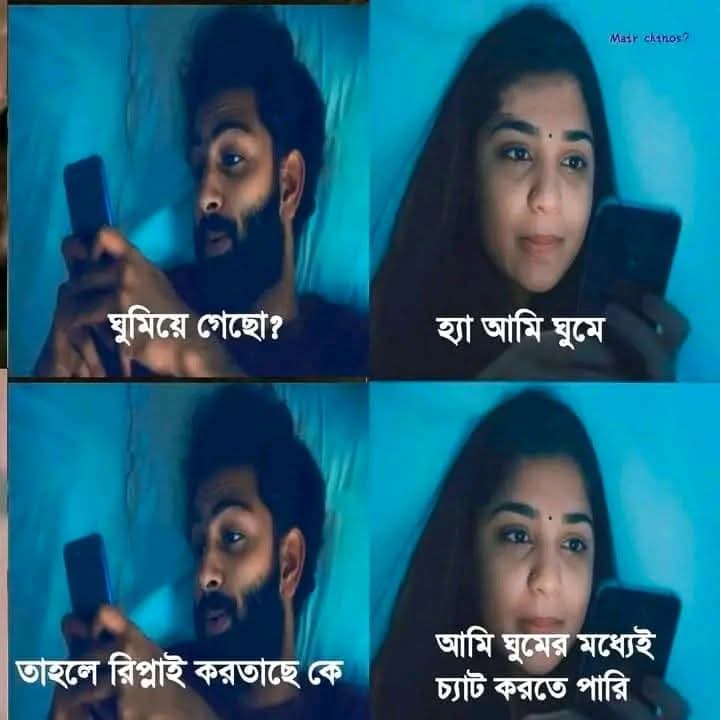
Text: ঘুমিয়ে গেছো?
হ্যা আমি ঘুমে
তাহলে রিপ্লাই করতাছে কে
আমি ঘুমের মধ্যেই চ্যাট করতে পারি
Label: Non Hate